Interaction volume radius: 10 \u00c5
Interaction volume height: 20 \u00c5
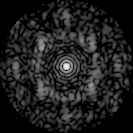
Disorder parameter: 0.6942